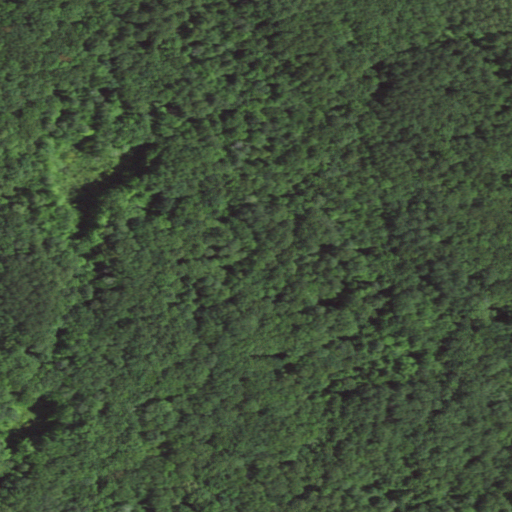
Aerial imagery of mountain in Minnesota named Bear Hill containing deciduous forest and woody wetlands